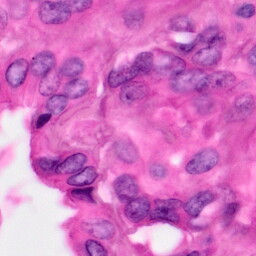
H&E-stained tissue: Pancreatic